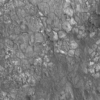
Label: not_dusty